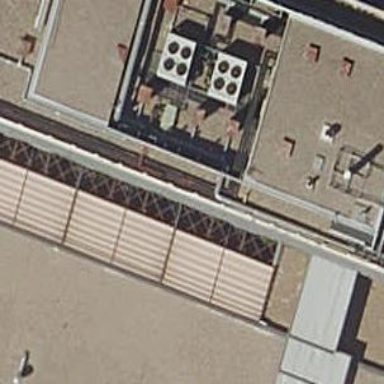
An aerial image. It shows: Hotel building.